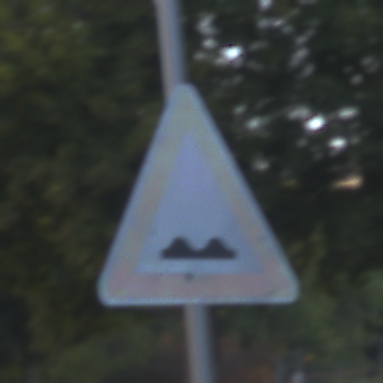
Verkehrszeichen: UnebeneFahrbahn
Umgebung: Outdoor, Urban
Tageszeit: SunriseSunset
Wetter: Clear
Licht: Natural
Jahreszeit: NotSpecified
Kontrast: LowContrast